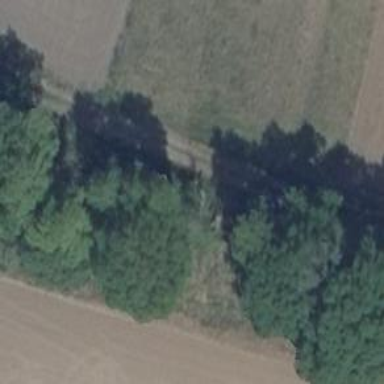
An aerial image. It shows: Row of trees in natural setting.